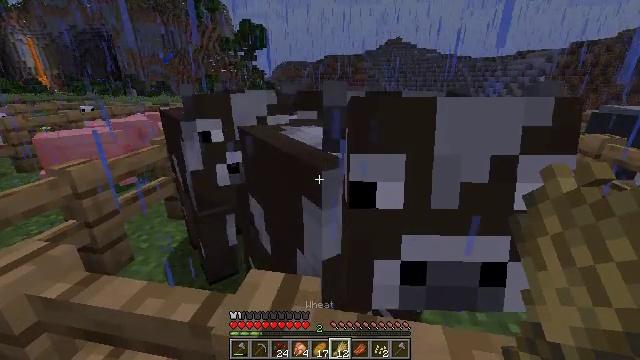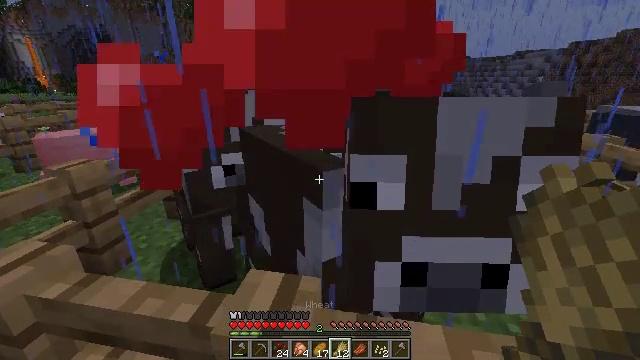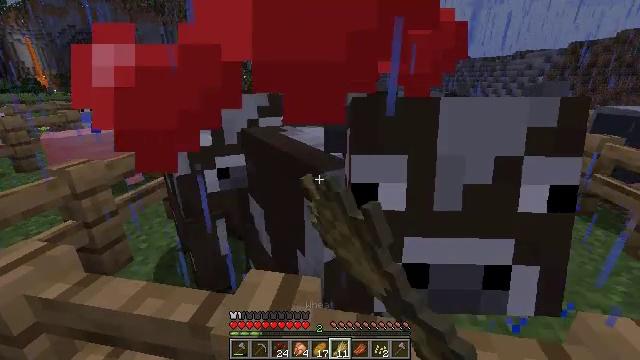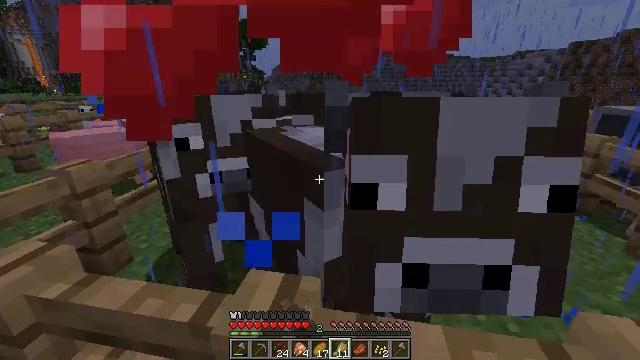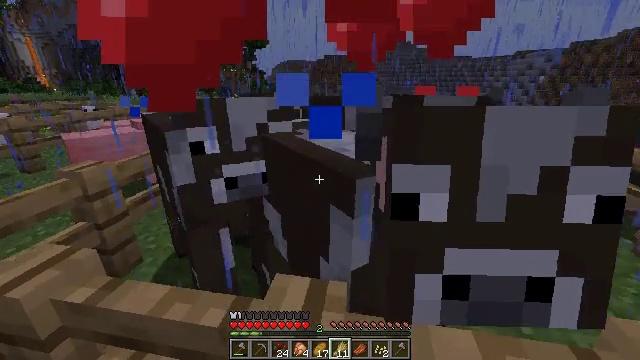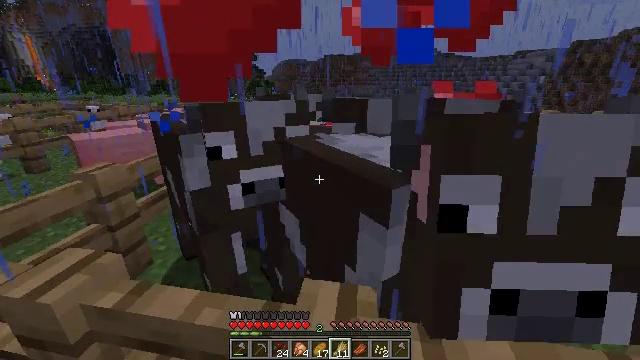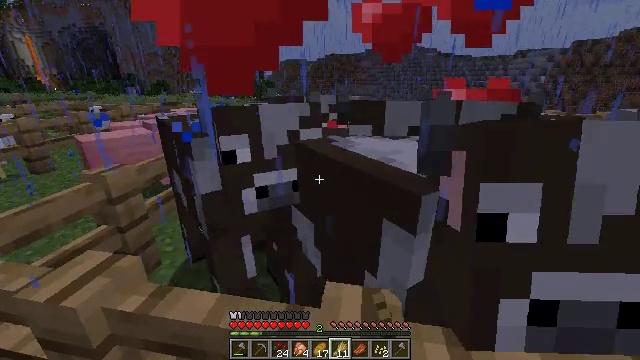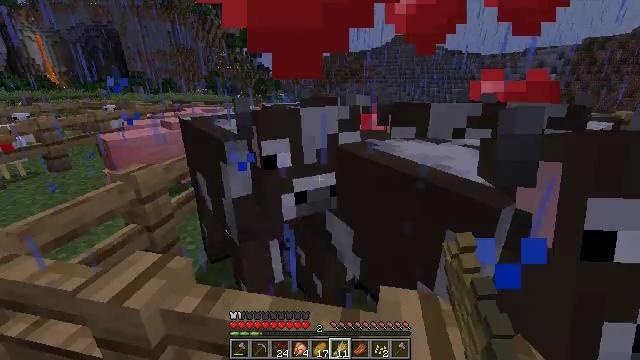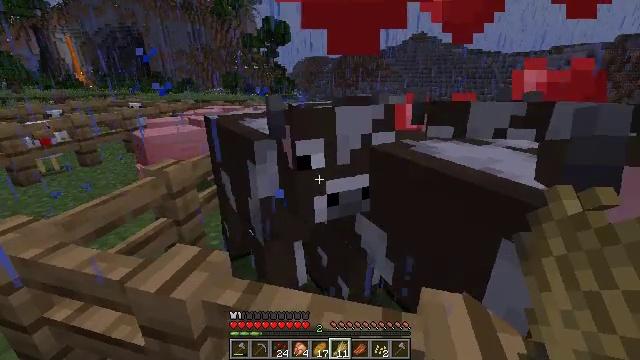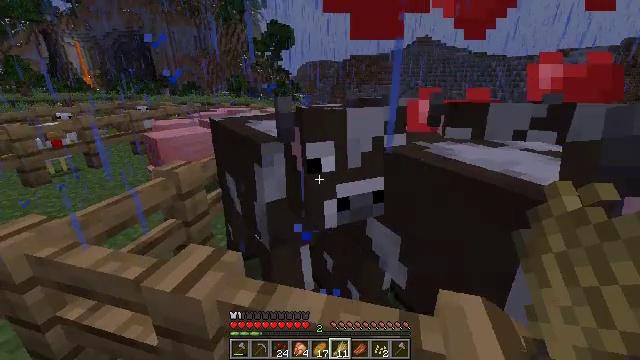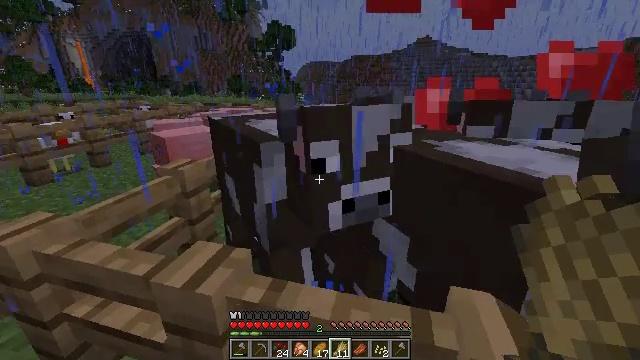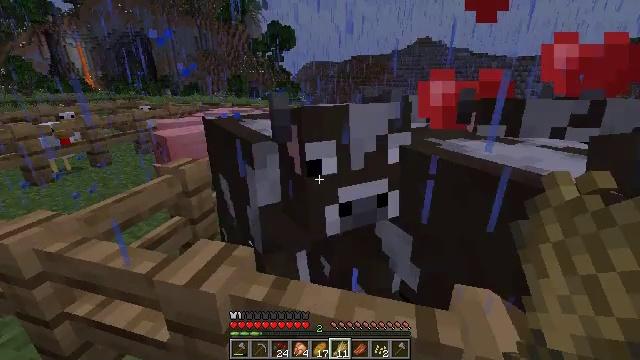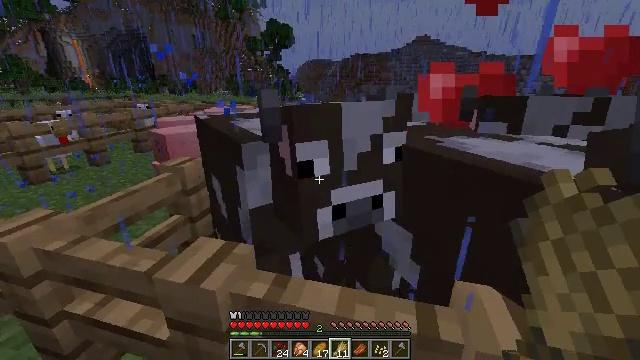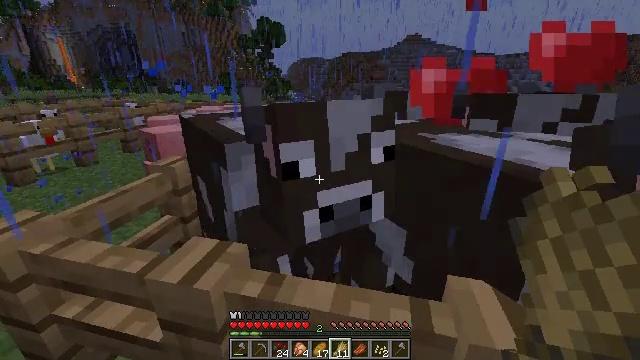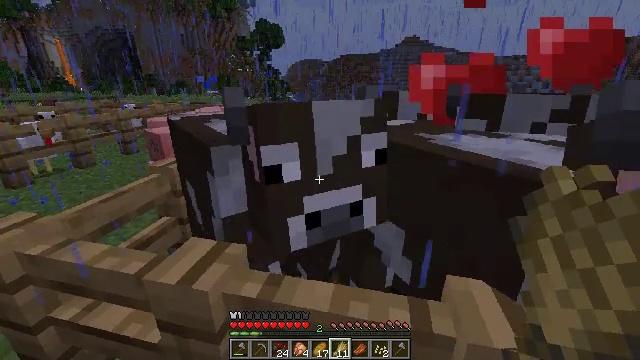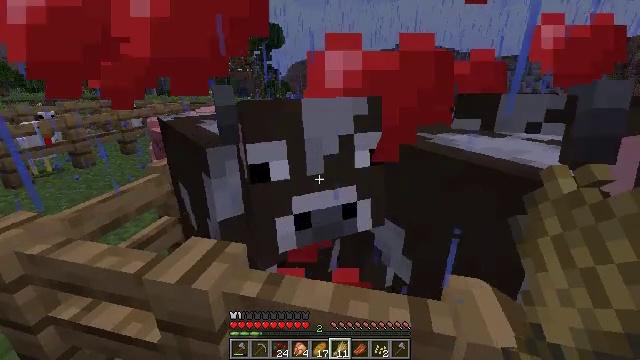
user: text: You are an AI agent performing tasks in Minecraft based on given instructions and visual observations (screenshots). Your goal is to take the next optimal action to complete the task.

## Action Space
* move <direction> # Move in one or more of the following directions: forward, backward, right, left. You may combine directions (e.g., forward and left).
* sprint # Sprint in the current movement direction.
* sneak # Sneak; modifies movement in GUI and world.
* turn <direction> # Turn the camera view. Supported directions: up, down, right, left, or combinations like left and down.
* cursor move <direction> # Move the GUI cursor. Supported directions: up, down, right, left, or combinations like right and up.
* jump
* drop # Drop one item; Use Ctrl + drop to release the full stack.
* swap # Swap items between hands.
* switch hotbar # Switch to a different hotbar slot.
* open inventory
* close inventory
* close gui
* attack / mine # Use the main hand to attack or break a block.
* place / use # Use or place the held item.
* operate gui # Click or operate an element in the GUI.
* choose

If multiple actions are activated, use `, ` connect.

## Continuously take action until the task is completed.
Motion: motion action
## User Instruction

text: Drop rotten flesh.
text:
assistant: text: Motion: no_op
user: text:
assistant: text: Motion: no_op
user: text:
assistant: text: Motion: no_op
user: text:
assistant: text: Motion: move left
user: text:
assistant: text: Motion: move left
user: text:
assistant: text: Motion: move left
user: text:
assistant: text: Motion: turn left
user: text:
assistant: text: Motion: turn left
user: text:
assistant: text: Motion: no_op
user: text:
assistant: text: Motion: use / place
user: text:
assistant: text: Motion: use / place
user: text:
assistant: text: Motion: use / place
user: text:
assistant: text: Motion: turn right, use / place
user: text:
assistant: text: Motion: no_op
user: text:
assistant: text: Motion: no_op
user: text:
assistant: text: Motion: no_op
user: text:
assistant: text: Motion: no_op
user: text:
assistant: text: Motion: no_op
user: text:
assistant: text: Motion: move right
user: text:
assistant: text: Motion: move right
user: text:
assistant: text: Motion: move right
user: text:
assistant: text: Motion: move right, turn left
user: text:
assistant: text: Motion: move right, turn left
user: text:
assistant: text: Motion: move right, turn left
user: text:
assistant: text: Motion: move right, turn left
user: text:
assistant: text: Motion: move right, turn left
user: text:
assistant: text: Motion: move right, turn left
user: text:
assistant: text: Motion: no_op
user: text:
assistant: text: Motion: no_op
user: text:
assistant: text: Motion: no_op